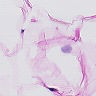
Metastatic tissue present: no